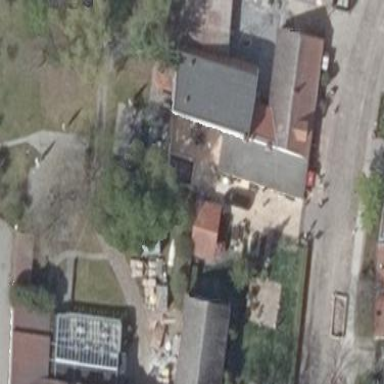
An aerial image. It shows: Restaurant in building.